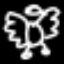
Label: angel